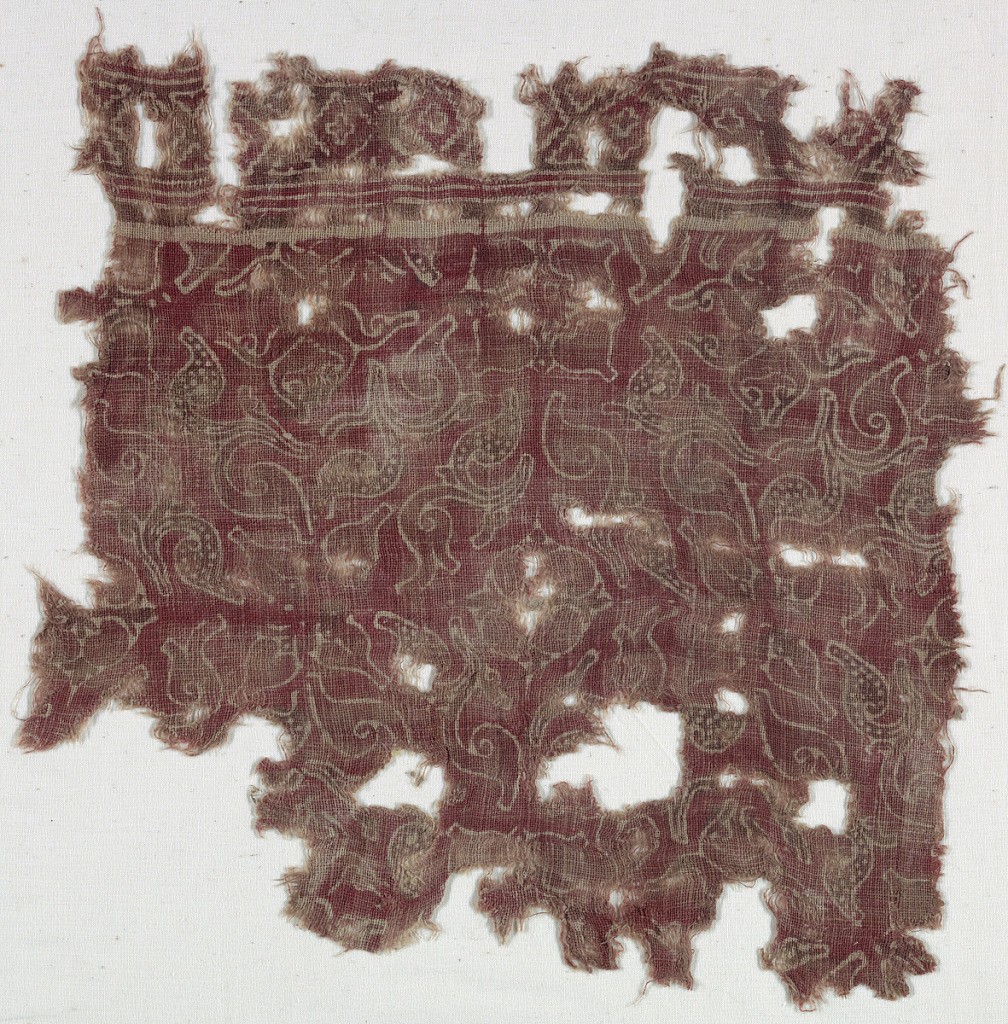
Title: Fragment
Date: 12th–13th century
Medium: cotton Technique: resist-printed on plain weave
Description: Unbleached plain weave cotton.  Design in red and dull brown (possibly faded purple), stylized branch with pointed leaves; curved stem alternates with two types of fleuron formed of flower heads in profile.  Remains of border in simple block pattern.